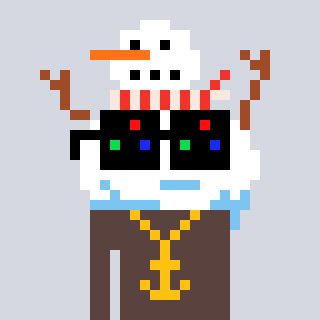
a pixel art character with square black sunglasses, a snowman-shaped head and a darkbrown-colored body on a cool background